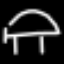
Label: mushroom